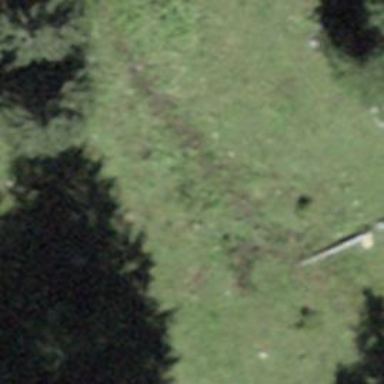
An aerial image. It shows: Intermediate downhill path.